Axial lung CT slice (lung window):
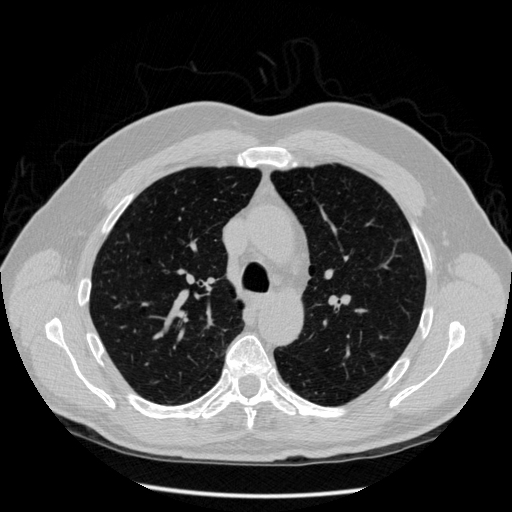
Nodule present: no